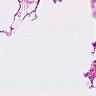
Metastatic tissue present: no